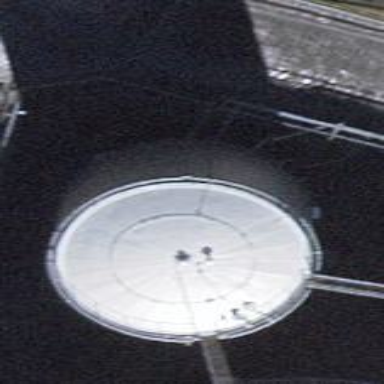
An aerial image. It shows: Storage tank created as man-made structure.